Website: walmart
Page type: customer-info-address
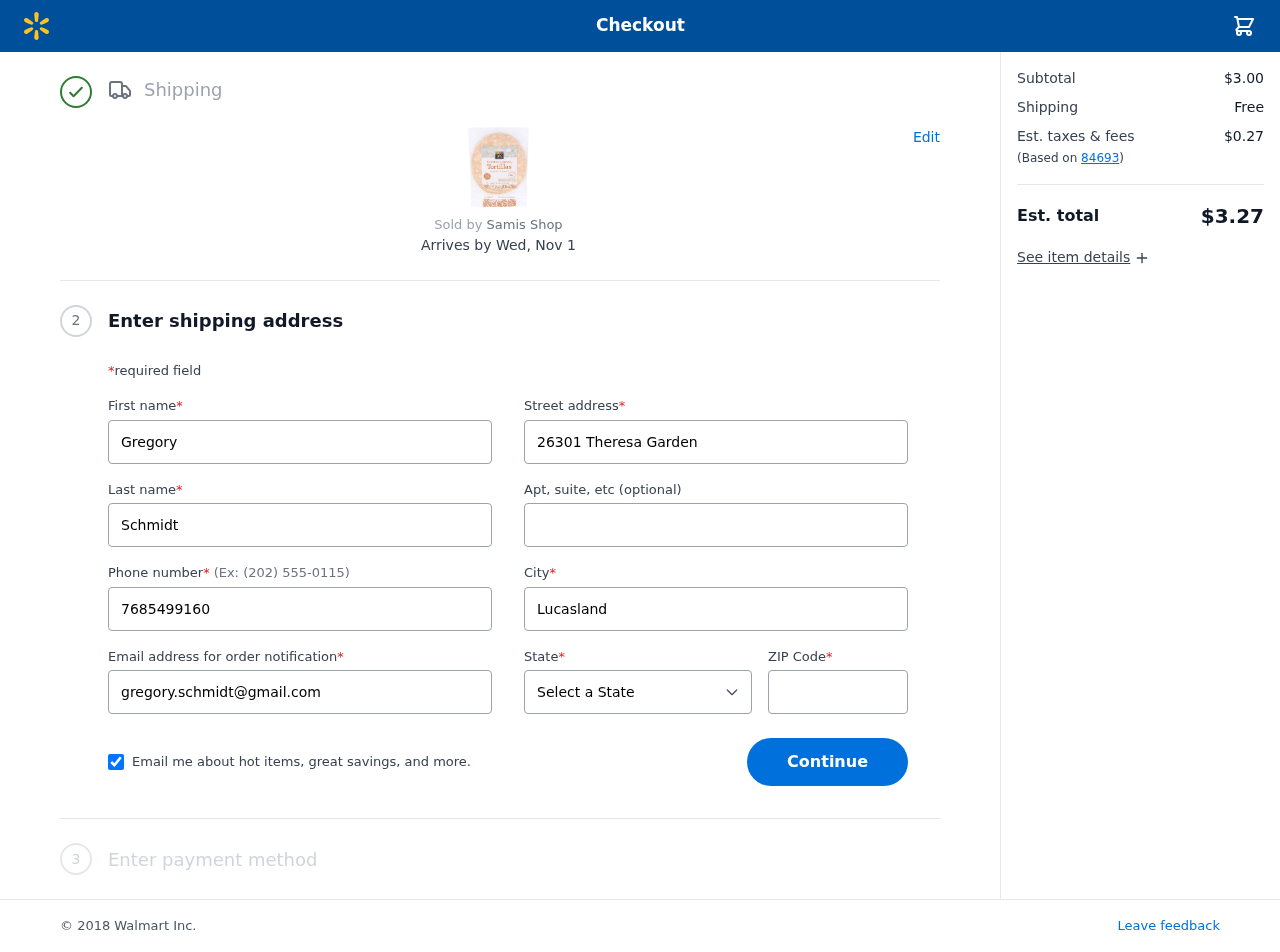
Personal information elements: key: PII_CITY
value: Lucasland
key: PII_EMAIL
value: gregory.schmidt@gmail.com
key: PII_FIRSTNAME
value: Gregory
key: PII_LASTNAME
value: Schmidt
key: PII_PHONE
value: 7685499160
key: PII_POSTCODE
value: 84693
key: PII_STATE
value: Ohio
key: PII_STREET
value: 26301 Theresa Garden
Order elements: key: ORDER_DELIVERY_DATE
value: Wed, Nov 1
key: ORDER_SUBTOTAL
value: $3.00
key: ORDER_SHIPPING_COST
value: Free
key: ORDER_TAX
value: $0.27
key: ORDER_TOTAL
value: $3.27